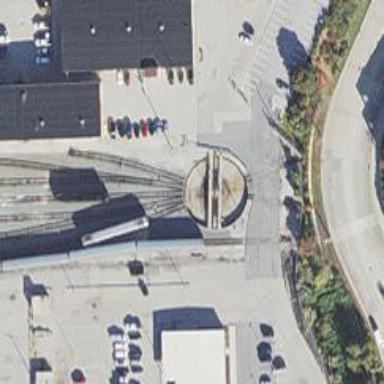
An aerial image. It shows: Railway yard in service.